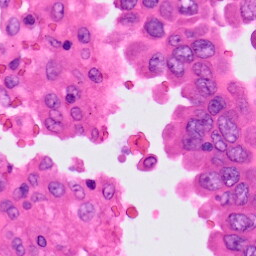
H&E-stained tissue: Lung